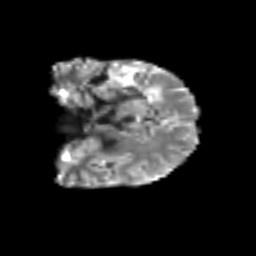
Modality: T2w
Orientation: coronal
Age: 57
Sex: male
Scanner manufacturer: siemens
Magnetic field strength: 3 T
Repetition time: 6.1 s
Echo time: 0.101 s